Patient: sex M, age 47
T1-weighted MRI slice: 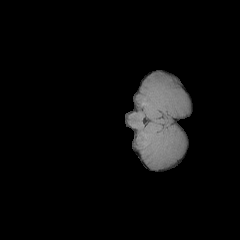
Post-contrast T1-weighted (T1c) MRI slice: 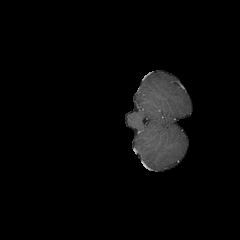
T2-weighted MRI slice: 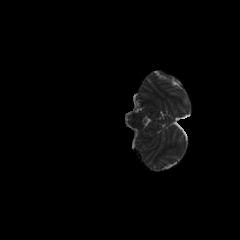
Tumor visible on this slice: no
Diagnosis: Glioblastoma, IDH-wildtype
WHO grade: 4